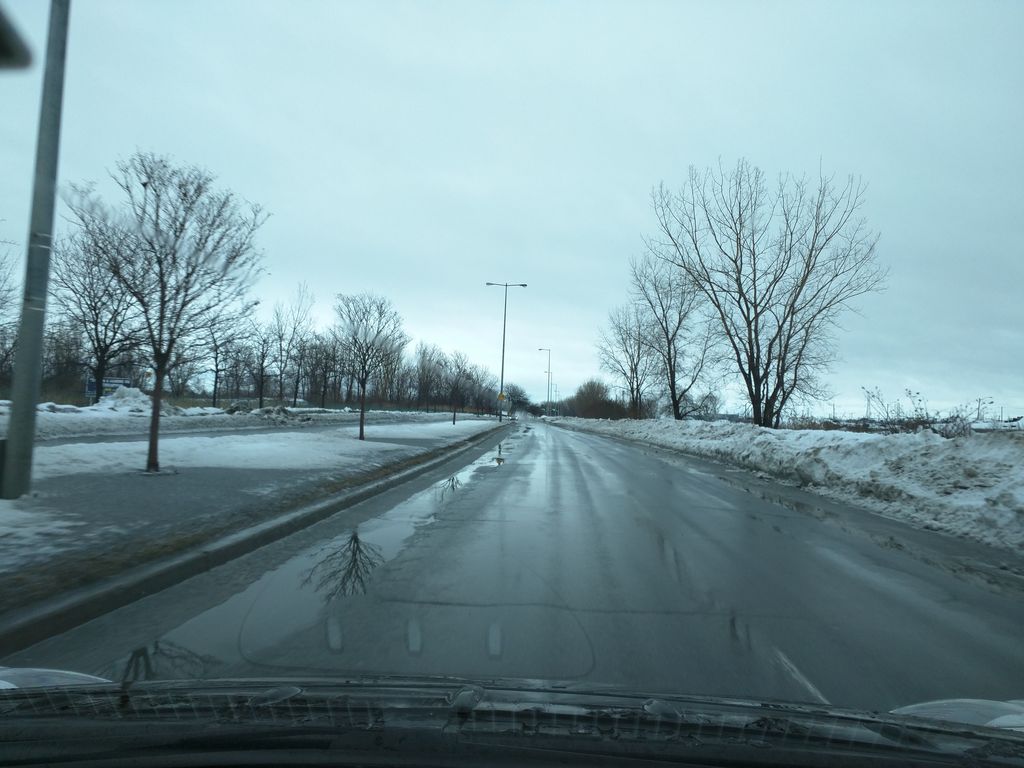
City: montreal